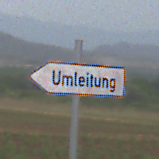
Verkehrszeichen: UmleitungswegweiserLinksweisend
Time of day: Midday
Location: Outdoor (Nature)
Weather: PartlyCloudy
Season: NotSpecified
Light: Natural